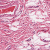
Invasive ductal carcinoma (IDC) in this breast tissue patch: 0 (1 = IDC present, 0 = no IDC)